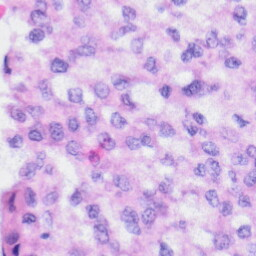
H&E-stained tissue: Liver